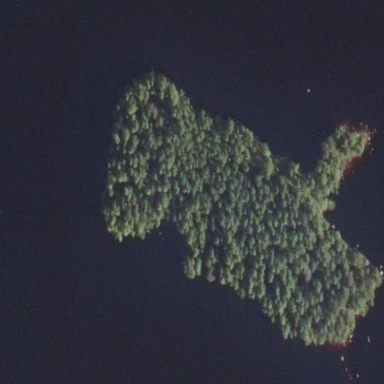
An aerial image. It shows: Islet covered with needle-leaved woodland.